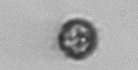
Label: Dinophyceae